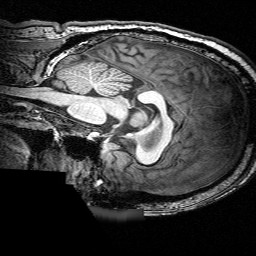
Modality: T1w
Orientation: sagittal
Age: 52
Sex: male
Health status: ill
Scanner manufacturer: siemens
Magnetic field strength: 3 T
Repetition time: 0.0025 s
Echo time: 0.00336 s